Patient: sex M, age 57
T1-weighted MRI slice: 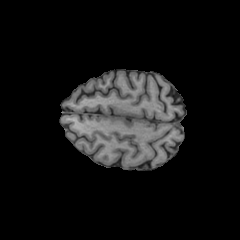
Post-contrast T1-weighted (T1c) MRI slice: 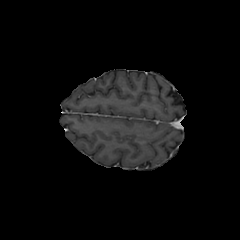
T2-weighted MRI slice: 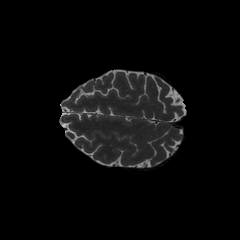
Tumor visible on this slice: no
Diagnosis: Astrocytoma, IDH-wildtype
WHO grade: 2